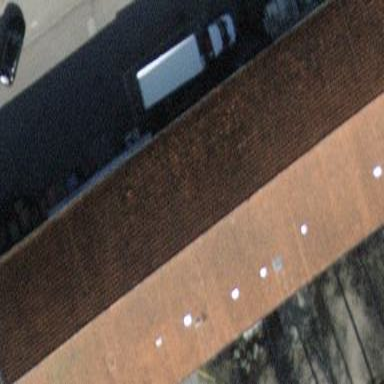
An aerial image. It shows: Warehouse.